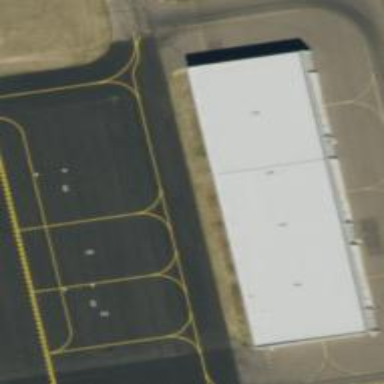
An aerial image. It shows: Image of taxiway at airport.